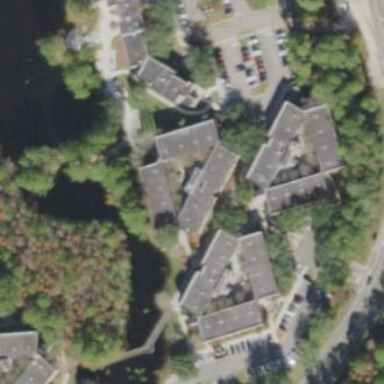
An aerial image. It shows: Dormitory building.